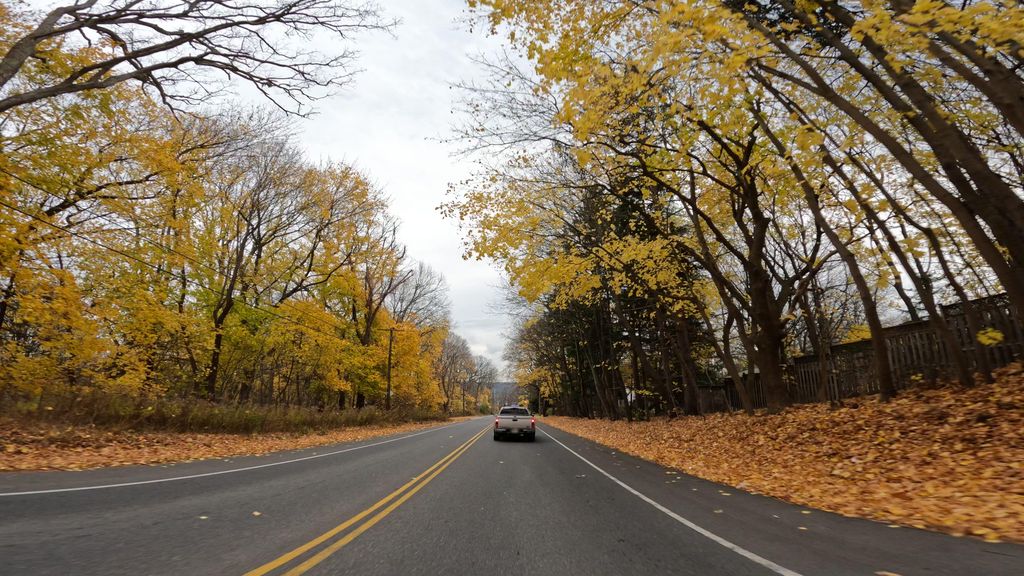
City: hamilton